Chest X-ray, PA view. Patient: 57 years old, sex F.
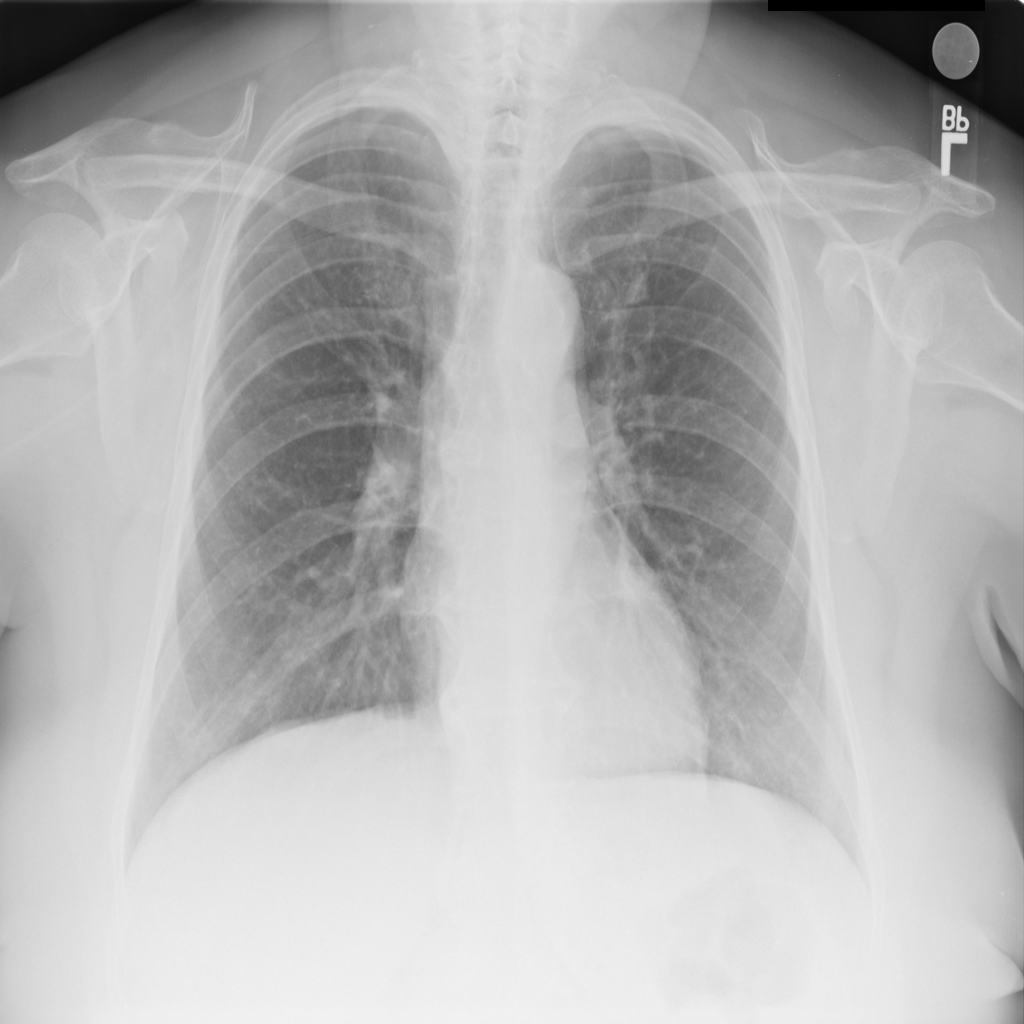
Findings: No Finding